Interaction volume radius: 10 \u00c5
Interaction volume height: 25 \u00c5
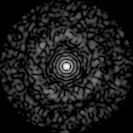
Disorder parameter: 0.8525